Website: macys
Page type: billing-address
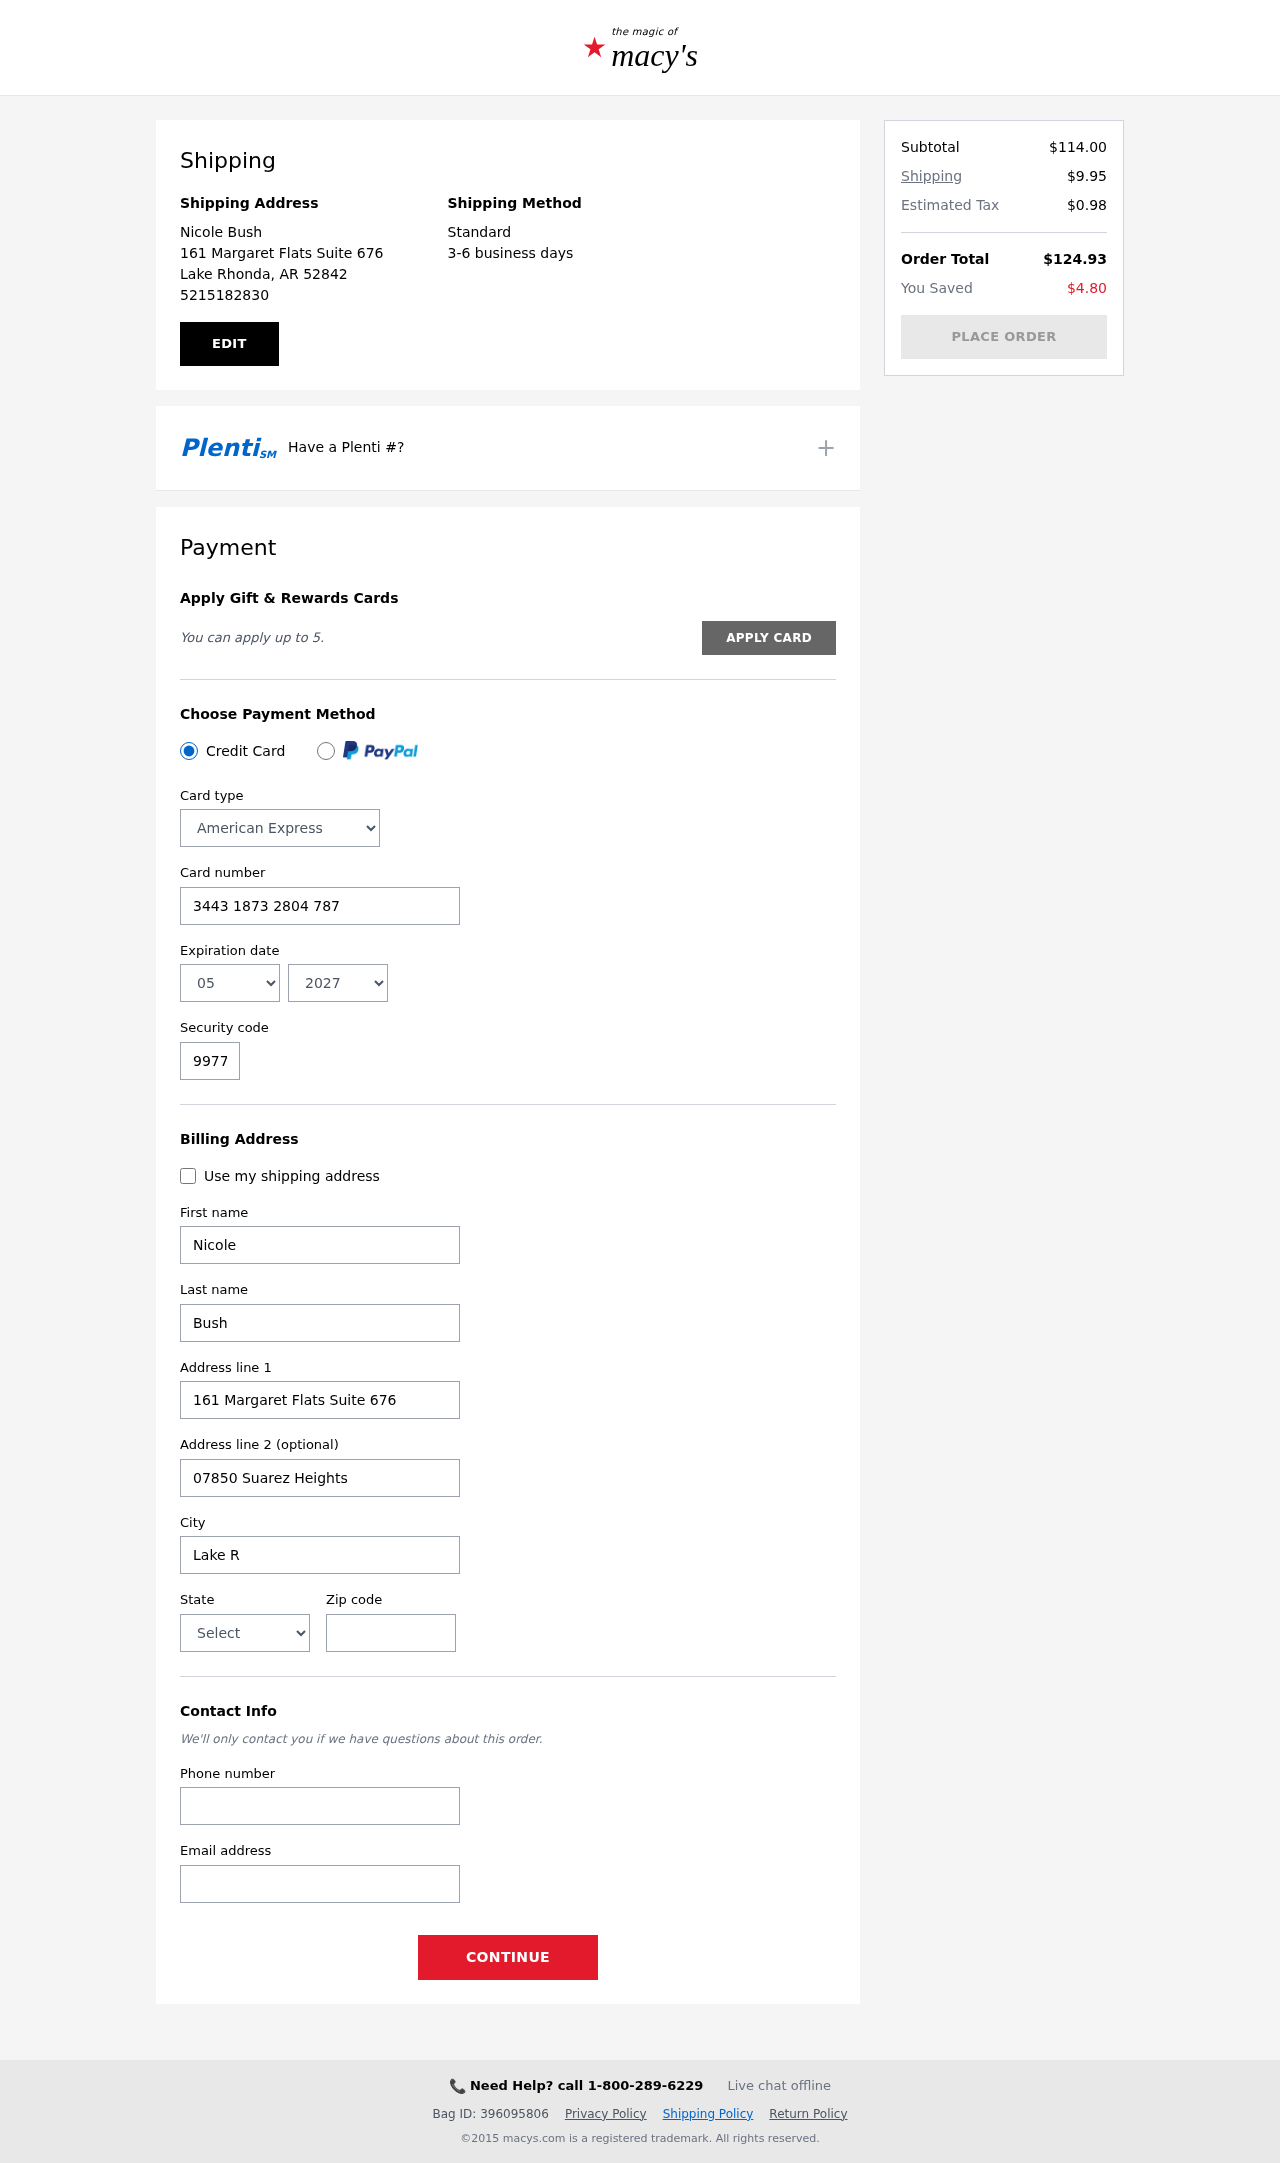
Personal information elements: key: PII_CARD_CVV
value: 9977
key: PII_CARD_EXPIRY_MONTH
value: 05
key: PII_CARD_EXPIRY_YEAR
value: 27
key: PII_CARD_NUMBER
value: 3443 1873 2804 787
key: PII_CARD_TYPE
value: American Express
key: PII_CITY
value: Lake Rhonda
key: PII_CITY_STATE_ZIP
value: Lake Rhonda, AR 52842
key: PII_EMAIL
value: nicolebush@gmail.com
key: PII_FIRSTNAME
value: Nicole
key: PII_FULLNAME
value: Nicole Bush
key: PII_LASTNAME
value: Bush
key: PII_PHONE
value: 5215182830
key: PII_POSTCODE
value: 52842
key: PII_STATE
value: Arkansas
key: PII_STREET
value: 161 Margaret Flats Suite 676
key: PII_STREET2
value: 07850 Suarez Heights
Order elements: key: ORDER_SUBTOTAL
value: $114.00
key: ORDER_SHIPPING_COST
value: $9.95
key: ORDER_TAX
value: $0.98
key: ORDER_TOTAL
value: $124.93
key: ORDER_SAVINGS
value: $4.80